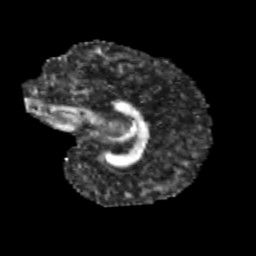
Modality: FA
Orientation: sagittal
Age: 12
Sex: male
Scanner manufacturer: siemens
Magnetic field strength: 3 T
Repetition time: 3.8 s
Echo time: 0.07 s